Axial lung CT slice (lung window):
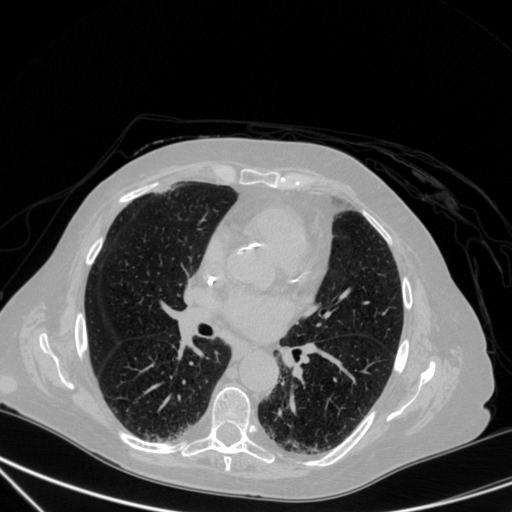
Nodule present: no